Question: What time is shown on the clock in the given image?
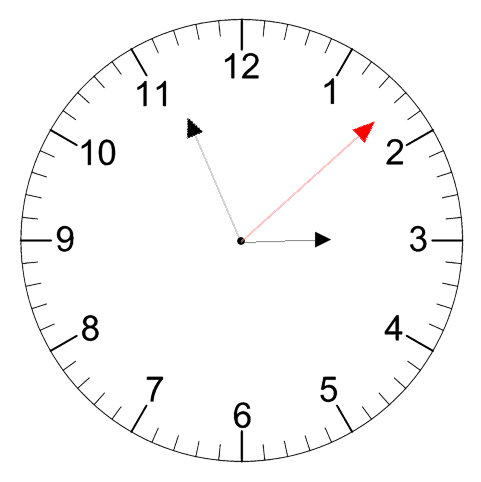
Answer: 02:56:08